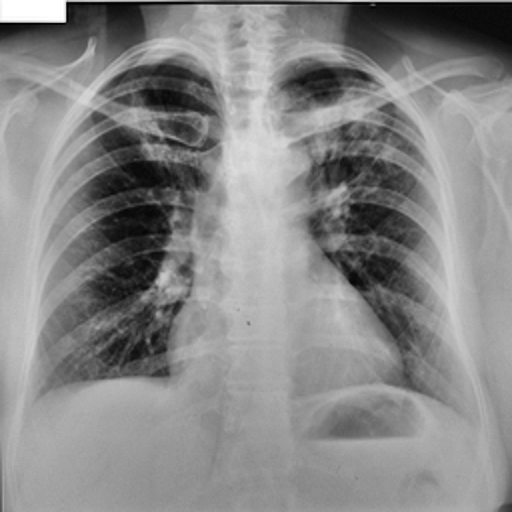
Finding: TUBERCULOSIS